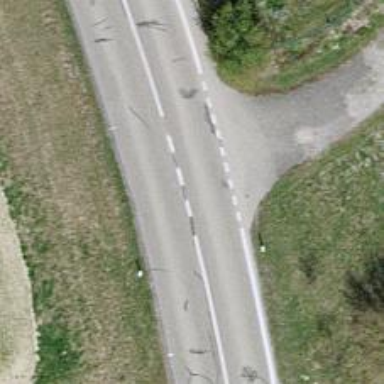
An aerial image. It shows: Secondary road.